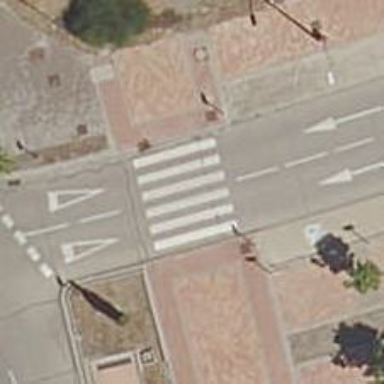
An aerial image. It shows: Uncontrolled road crossing.